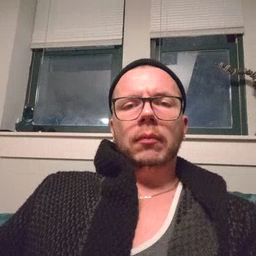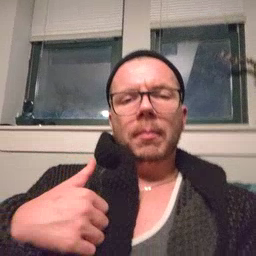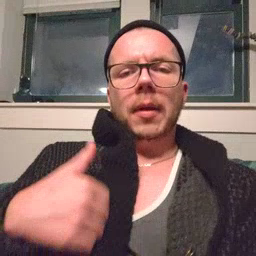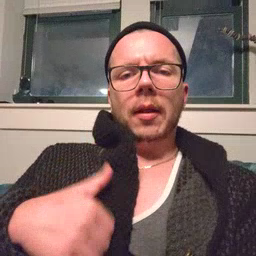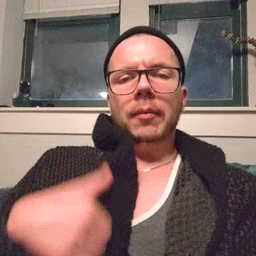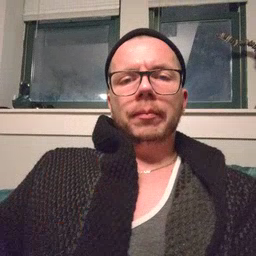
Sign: bath